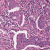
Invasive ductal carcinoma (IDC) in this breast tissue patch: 1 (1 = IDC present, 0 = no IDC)